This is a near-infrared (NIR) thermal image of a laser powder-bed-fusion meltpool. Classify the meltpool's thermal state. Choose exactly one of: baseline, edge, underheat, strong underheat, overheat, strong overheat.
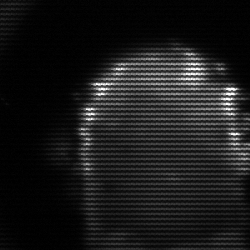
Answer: baseline